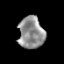
Tissue: prostate
Cell type: T cells
Senescence score: 0.3109
Nuclear area (px): 808
Mean DAPI intensity: 143.832